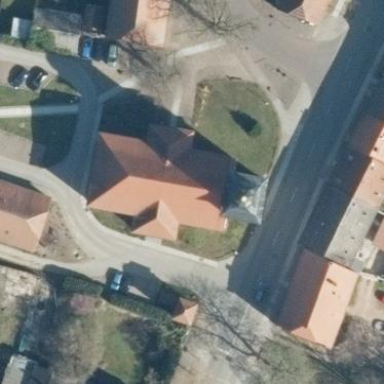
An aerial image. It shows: Beautiful baroque church with hipped roof covered in red roof tiles. It is place of worship with historic significance.